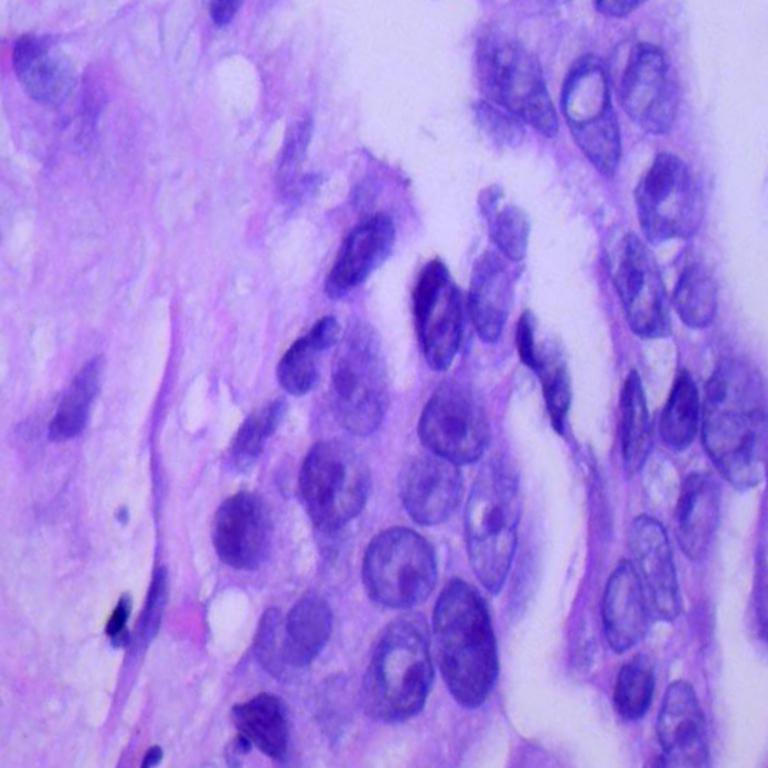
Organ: lung
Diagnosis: adenocarcinomas